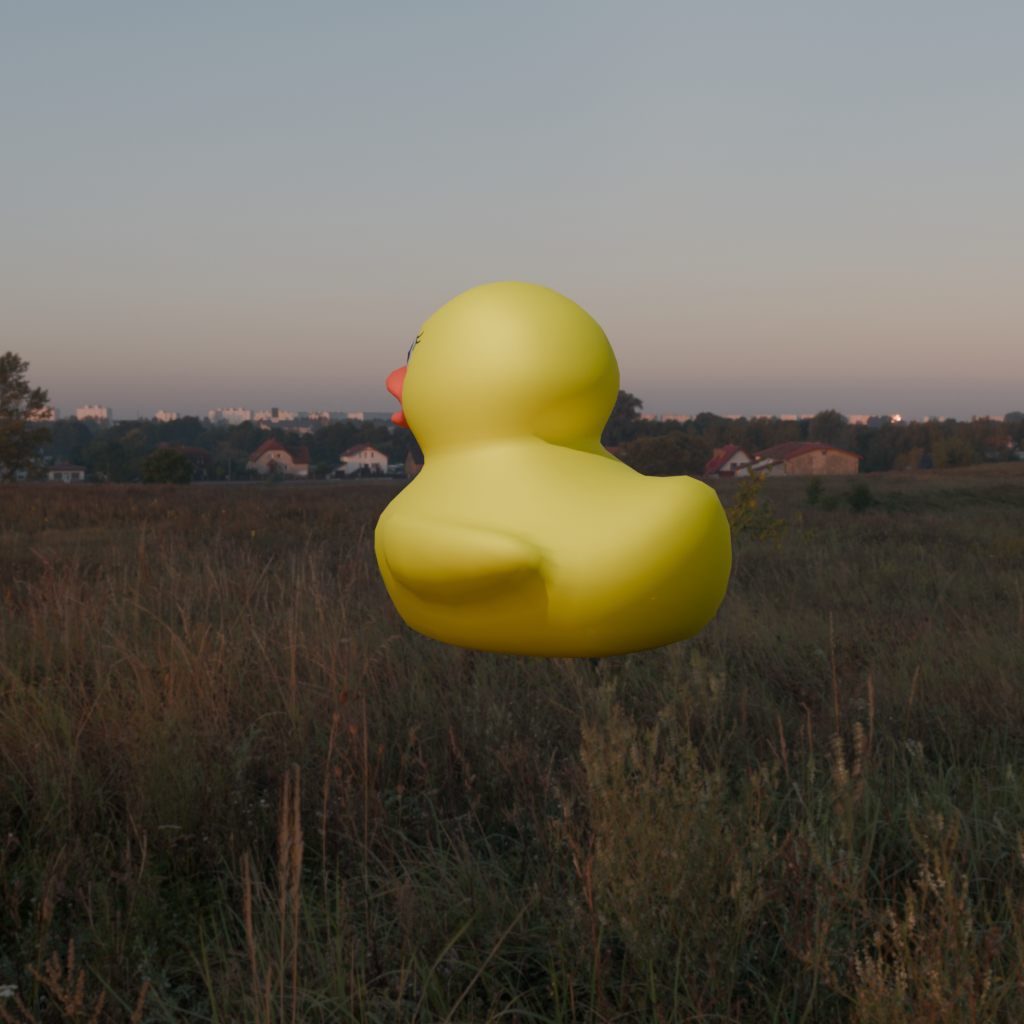
an image of a yellow rubber duck seen from <back_left> in a meadow at dawn with paths through the vegetation.